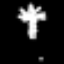
Label: palm tree